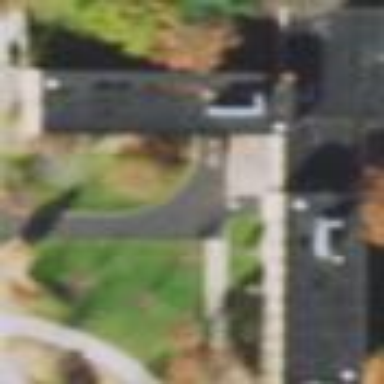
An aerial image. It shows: College building.